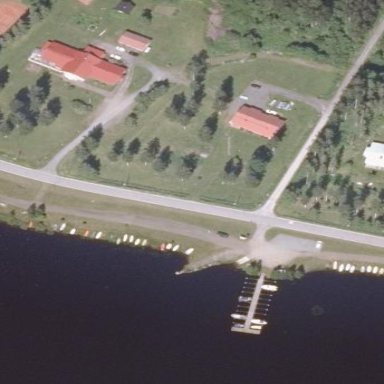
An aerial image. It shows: Marina on leisure land.